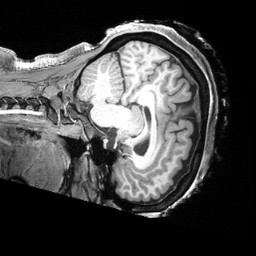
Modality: T1w
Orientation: sagittal
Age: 32
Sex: female
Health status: ill
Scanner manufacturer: siemens
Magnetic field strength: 3 T
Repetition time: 2.4 s
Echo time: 0.00222 s